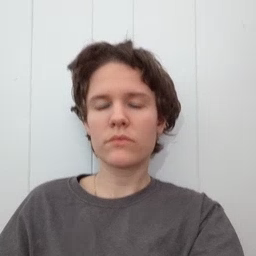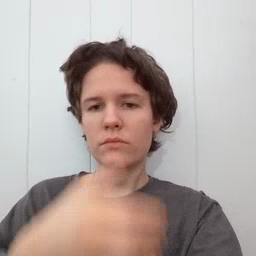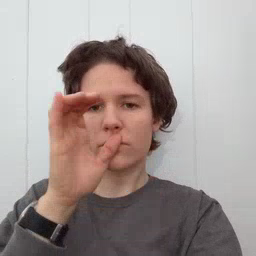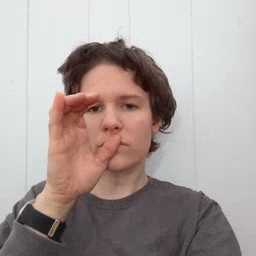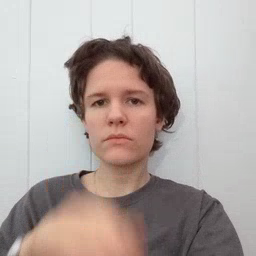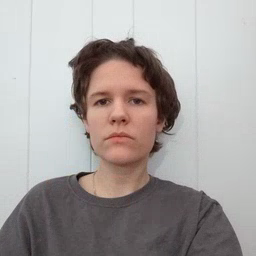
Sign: drink